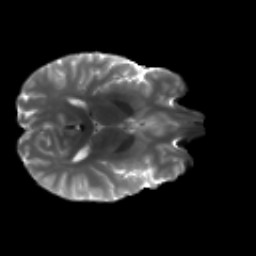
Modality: T2w
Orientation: axial
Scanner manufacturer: siemens
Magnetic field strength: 3 T
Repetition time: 4.16 s
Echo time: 0.0806 s